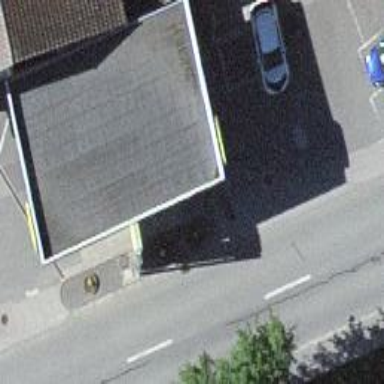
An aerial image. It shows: View of roof of building.